Field crop: maize
Growth stage: 1
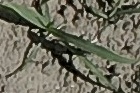
Species: sorghum